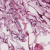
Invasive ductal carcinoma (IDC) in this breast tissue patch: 0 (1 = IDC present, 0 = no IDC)